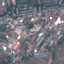
Land use / land cover: Residential